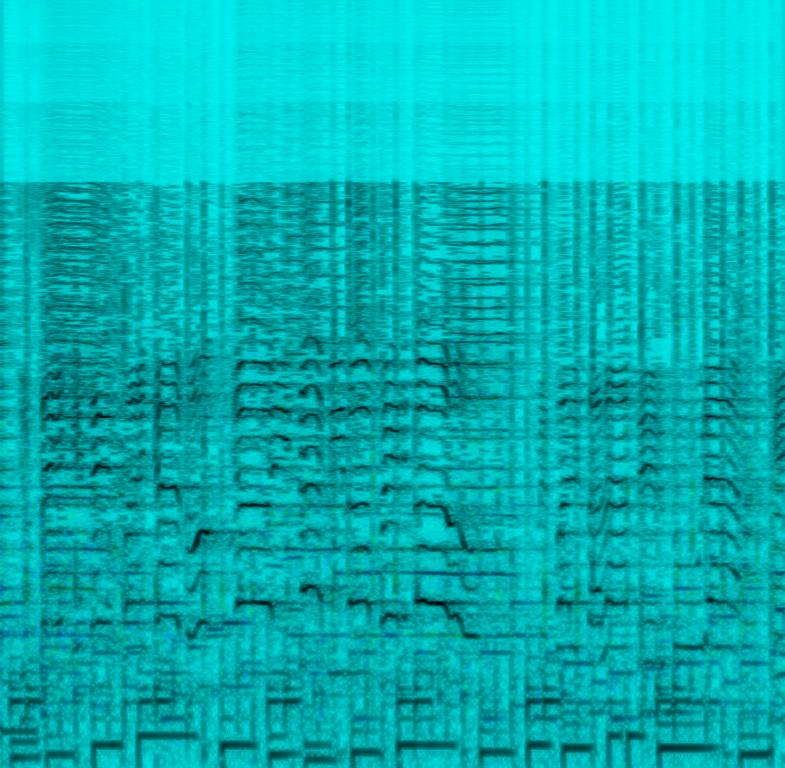
The low quality recording features a regional Mexican song that consists of a passionate male vocal singing over brass melody, wooden percussions, tinny metallic percussions, groovy piano melody and groovy bass. It sounds joyful, happy and energetic.